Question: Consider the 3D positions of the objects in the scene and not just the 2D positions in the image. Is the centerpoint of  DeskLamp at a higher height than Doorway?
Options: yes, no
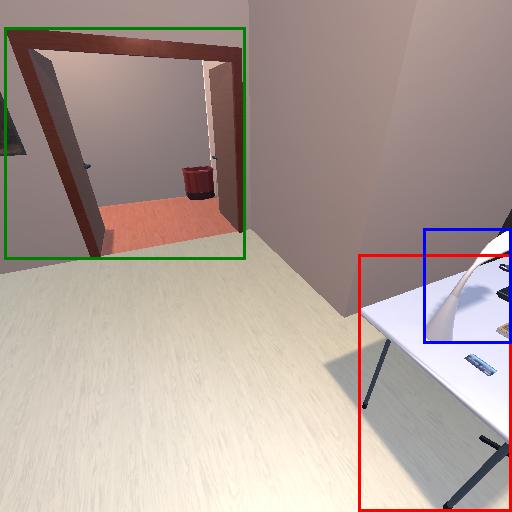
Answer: yes